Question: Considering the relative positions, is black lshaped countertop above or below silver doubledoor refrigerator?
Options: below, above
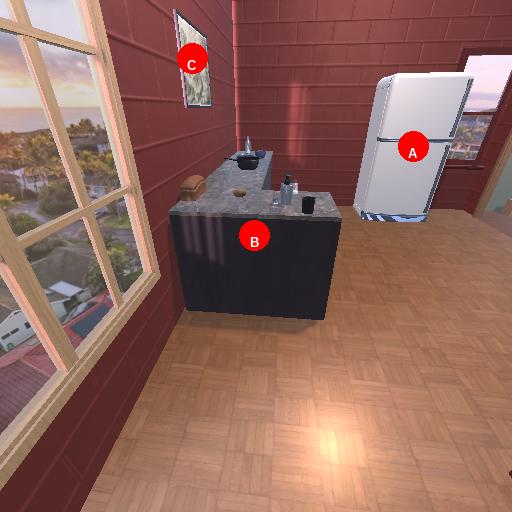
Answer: below